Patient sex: M
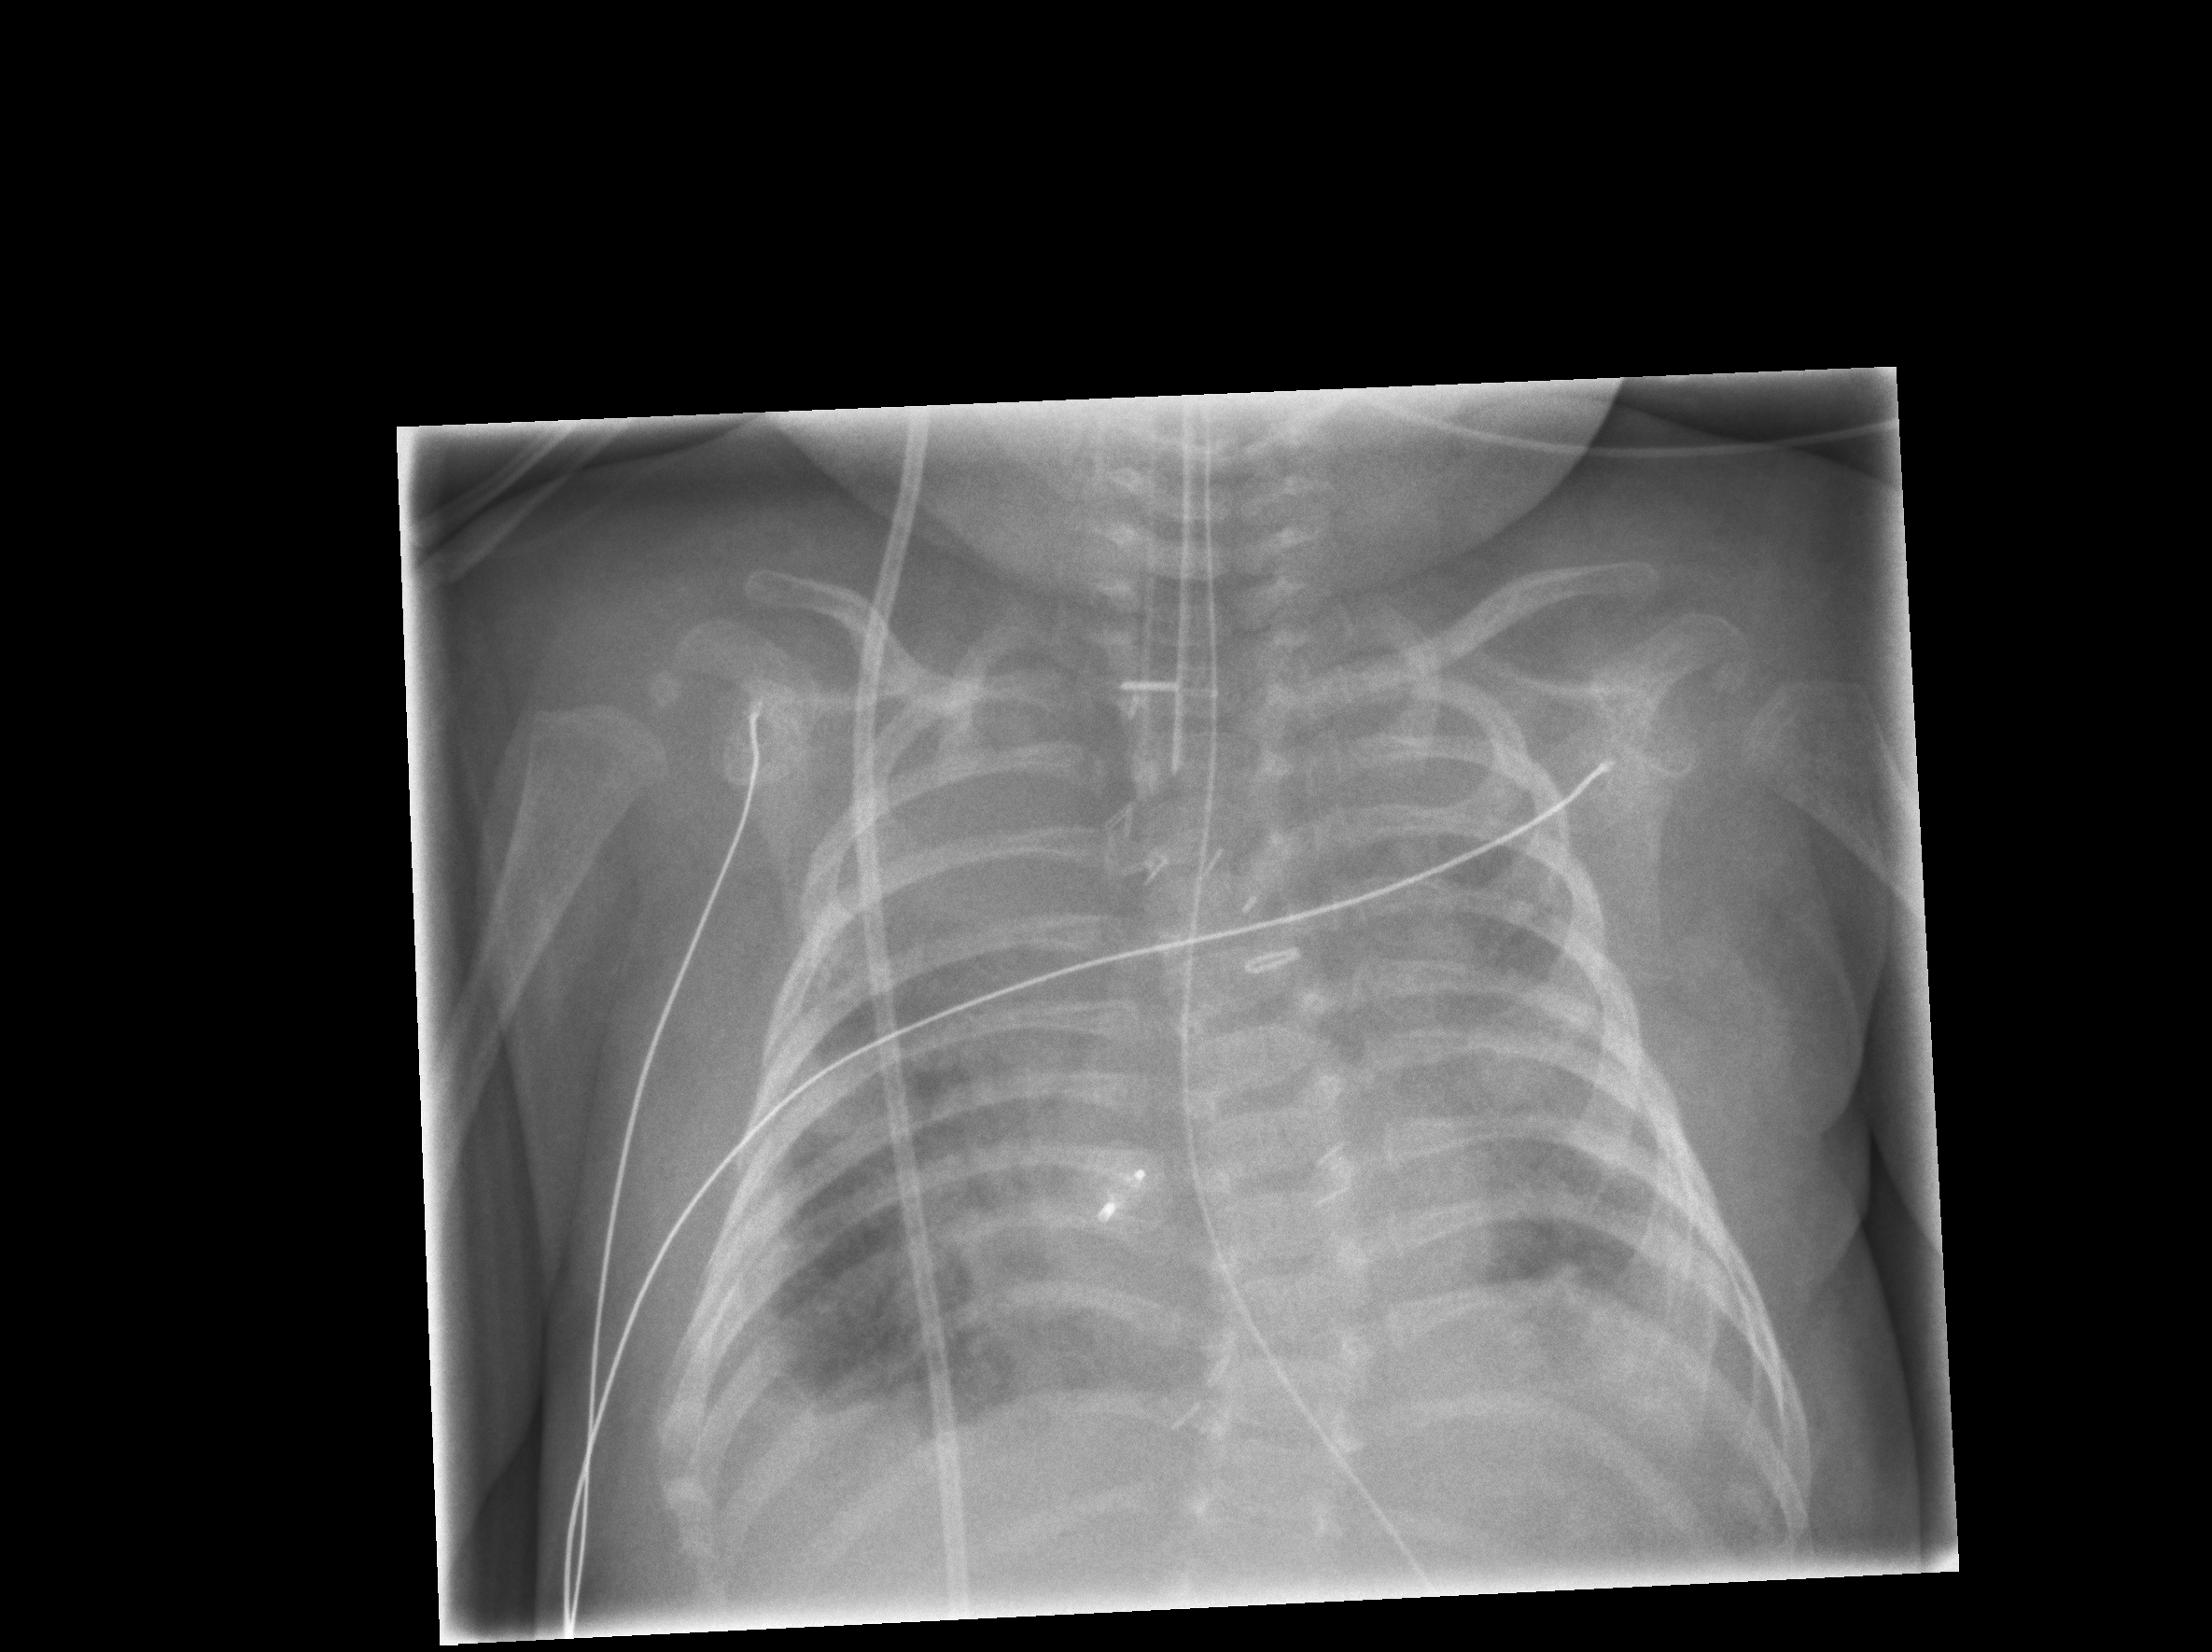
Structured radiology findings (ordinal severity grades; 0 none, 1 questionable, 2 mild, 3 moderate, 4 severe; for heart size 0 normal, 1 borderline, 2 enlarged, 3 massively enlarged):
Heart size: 0
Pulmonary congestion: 2
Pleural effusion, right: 2
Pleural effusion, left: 0
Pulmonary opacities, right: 3
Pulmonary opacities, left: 0
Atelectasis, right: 2
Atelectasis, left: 0